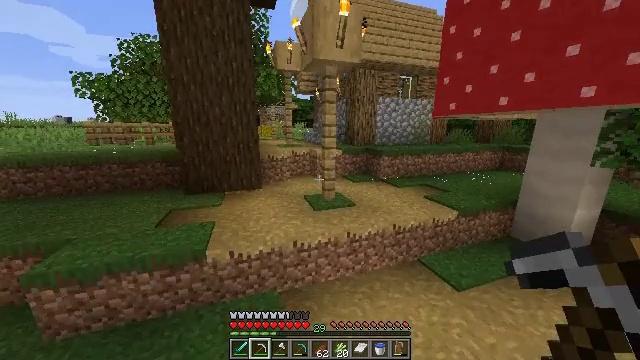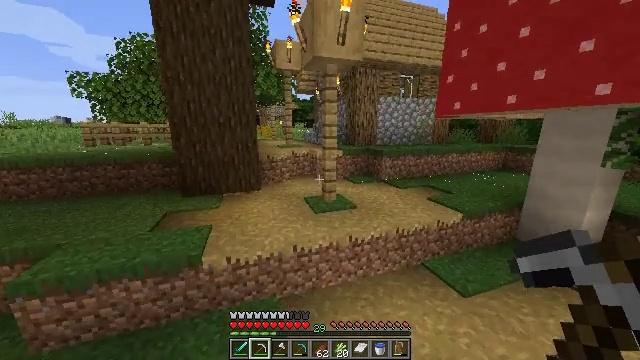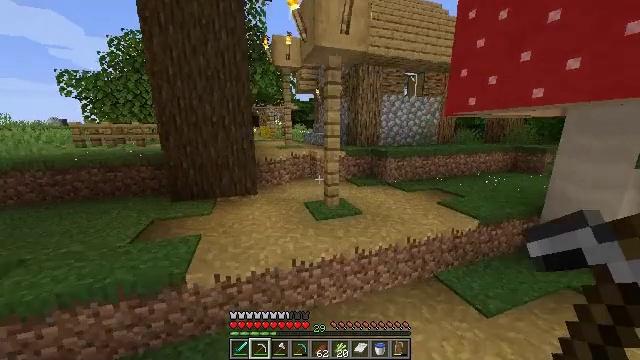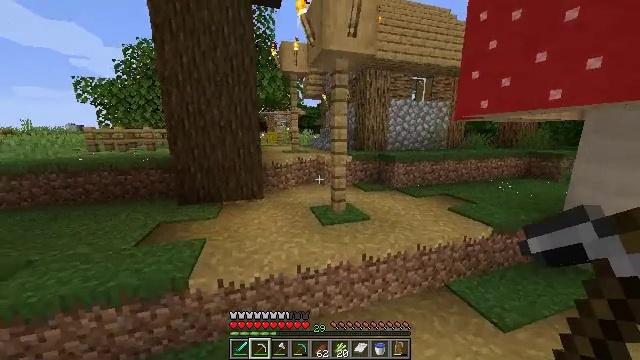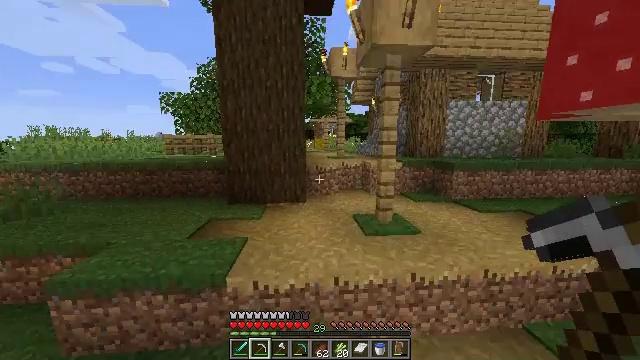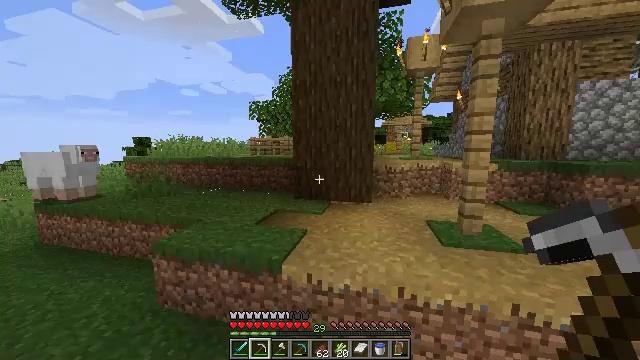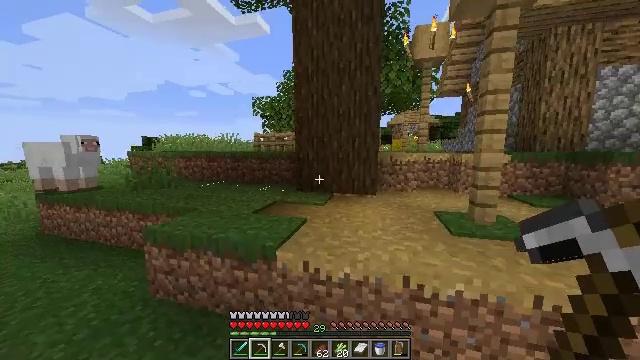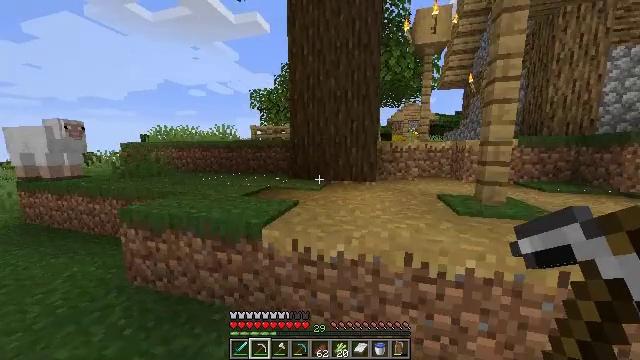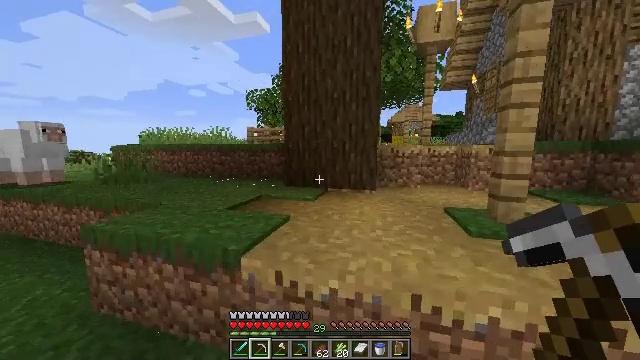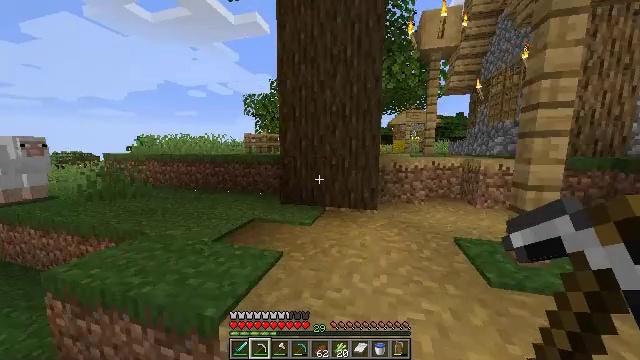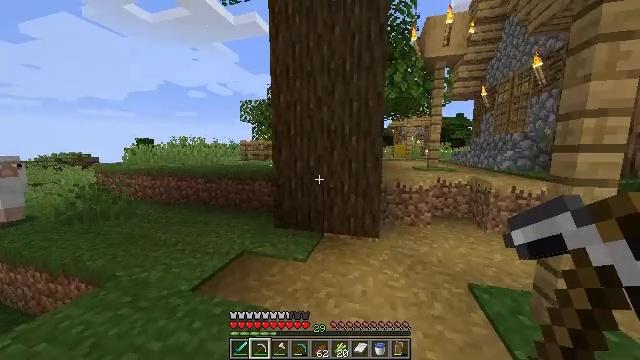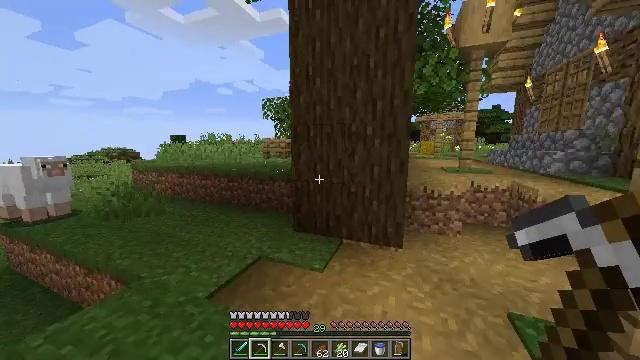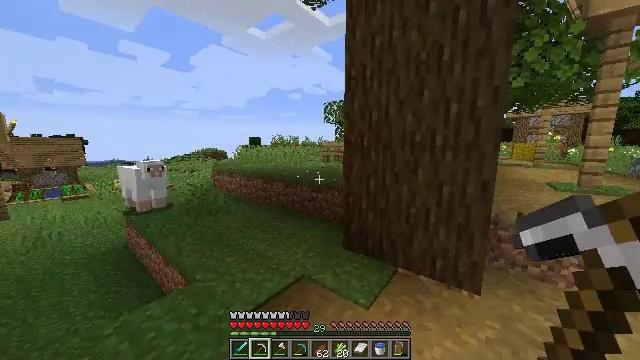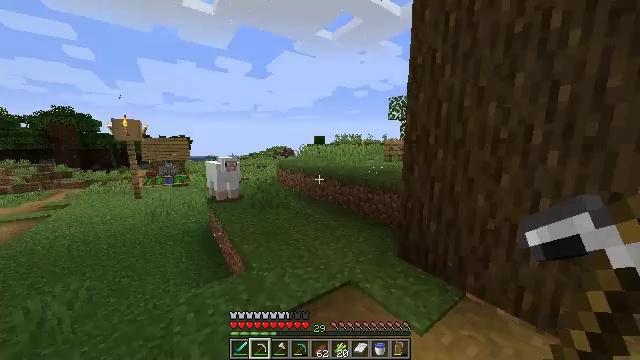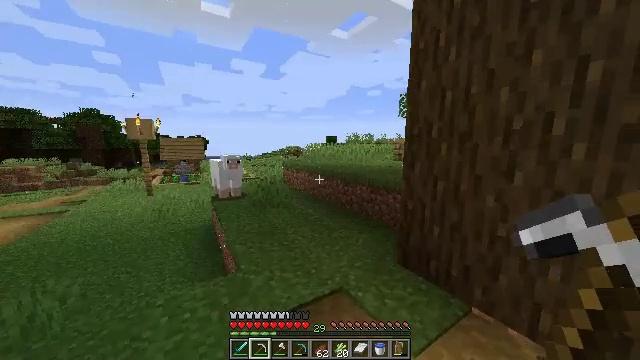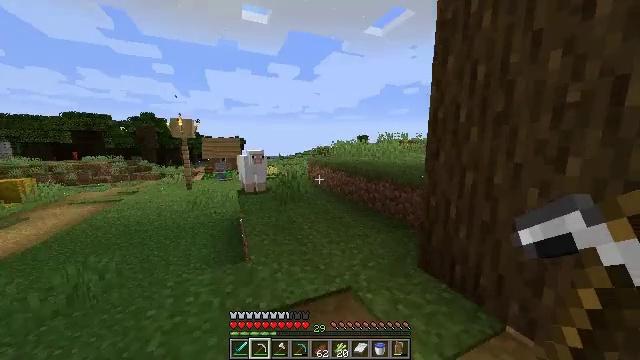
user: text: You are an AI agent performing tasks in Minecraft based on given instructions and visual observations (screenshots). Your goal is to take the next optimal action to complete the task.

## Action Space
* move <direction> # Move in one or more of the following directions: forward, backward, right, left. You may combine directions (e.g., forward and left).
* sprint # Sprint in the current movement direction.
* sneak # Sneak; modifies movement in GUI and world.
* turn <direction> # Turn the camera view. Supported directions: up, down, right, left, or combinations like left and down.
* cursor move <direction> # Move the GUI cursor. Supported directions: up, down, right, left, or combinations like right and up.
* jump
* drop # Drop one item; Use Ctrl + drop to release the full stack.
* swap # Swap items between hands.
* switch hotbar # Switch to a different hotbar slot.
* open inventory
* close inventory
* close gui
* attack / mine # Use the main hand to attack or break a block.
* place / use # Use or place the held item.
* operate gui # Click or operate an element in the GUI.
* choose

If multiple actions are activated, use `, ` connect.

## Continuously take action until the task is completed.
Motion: motion action
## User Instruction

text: Attack the hay block to get hay.
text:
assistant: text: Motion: move forward, sprint
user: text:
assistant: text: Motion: move forward, sprint
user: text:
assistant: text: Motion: move forward, sprint, turn left and up
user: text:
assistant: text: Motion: move forward, sprint, turn left and up
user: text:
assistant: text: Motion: move forward, sprint, turn left and up
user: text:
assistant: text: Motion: move forward, sprint, turn left
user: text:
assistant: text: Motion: move forward, sprint
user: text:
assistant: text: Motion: move forward, sprint, jump
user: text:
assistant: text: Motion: move forward, sprint, jump
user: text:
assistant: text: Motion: move forward and move right, sprint, jump
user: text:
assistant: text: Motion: move forward and move right, sprint, turn left and down, jump
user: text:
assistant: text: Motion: move forward and move right, sprint, turn left, jump
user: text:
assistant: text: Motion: move forward and move right, sprint, turn left
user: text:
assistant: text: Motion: move forward and move right, sprint, turn left
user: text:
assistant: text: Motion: move right, sprint, turn left
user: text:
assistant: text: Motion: move right, turn left
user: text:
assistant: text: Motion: move right, turn left
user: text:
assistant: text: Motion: turn left
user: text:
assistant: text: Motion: no_op
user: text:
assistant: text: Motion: no_op
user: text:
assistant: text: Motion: no_op
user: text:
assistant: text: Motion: no_op
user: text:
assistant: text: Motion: no_op
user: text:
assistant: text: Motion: no_op
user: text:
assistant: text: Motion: no_op
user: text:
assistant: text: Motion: no_op
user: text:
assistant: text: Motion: move forward, sprint, turn left
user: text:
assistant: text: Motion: move forward, sprint, turn left
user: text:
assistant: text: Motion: move forward, sprint, turn left
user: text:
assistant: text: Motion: move forward, sprint